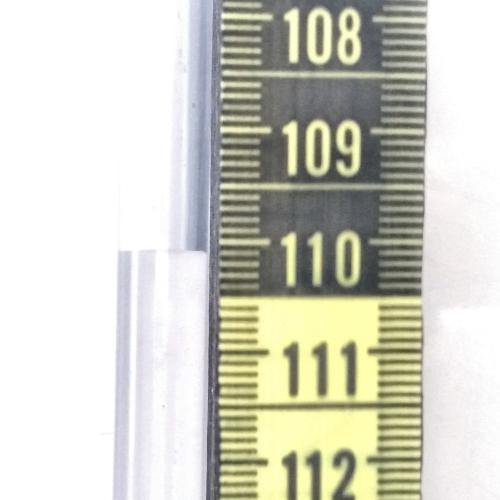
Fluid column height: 110.1 cm